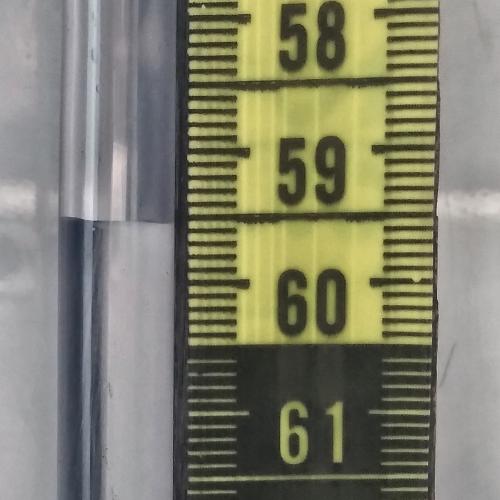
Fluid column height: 59.5 cm